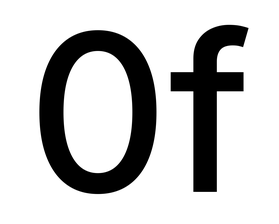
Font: Inter_Medium